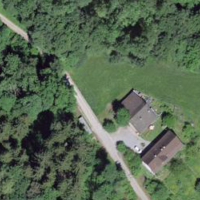
EUNIS habitat code: 41
Species observed at this site:
Neottia nidus-avis
Silene dioica
Araschnia levana
Leucozona glaucia